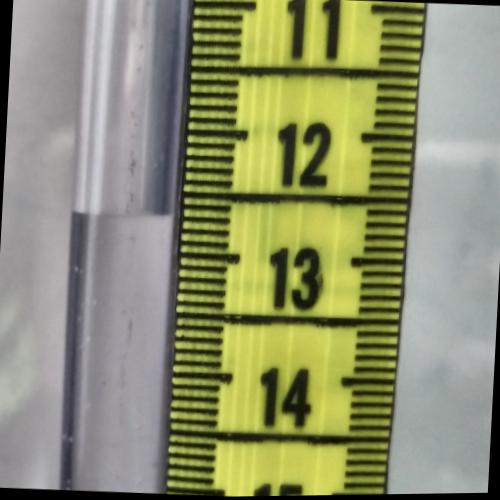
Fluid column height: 12.7 cm